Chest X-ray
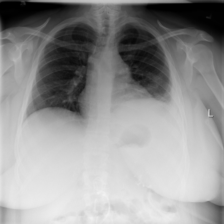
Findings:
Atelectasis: negative
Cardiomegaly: negative
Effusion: positive
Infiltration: negative
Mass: negative
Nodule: negative
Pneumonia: negative
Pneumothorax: negative
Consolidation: negative
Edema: negative
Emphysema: negative
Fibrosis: negative
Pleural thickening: negative
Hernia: negative